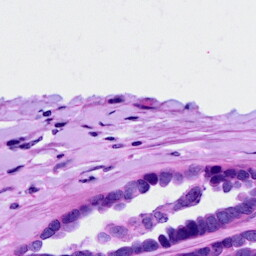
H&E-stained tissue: Ovarian